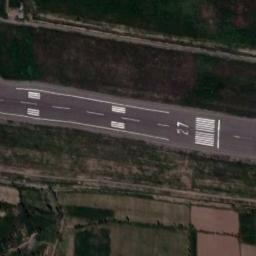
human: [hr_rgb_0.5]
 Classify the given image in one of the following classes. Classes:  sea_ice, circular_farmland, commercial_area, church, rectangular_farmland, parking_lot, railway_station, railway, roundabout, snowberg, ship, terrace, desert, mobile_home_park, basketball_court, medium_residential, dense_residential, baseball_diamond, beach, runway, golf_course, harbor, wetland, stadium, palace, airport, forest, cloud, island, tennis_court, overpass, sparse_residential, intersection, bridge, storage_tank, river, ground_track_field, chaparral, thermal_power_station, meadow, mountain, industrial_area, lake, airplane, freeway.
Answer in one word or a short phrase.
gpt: runway